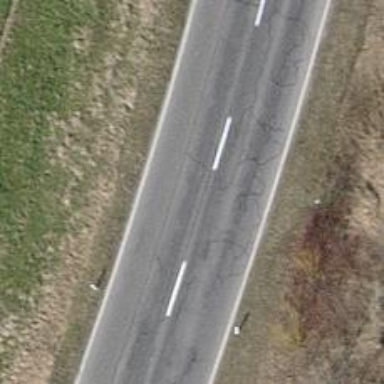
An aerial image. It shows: Tertiary road.